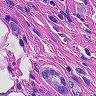
Metastatic tissue present: yes